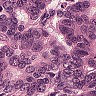
Metastatic tissue present: yes